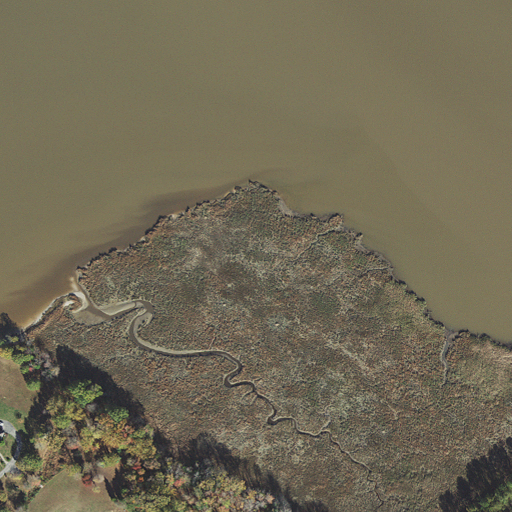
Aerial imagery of cape in Maryland named Hayden Point containing open water, herbaceous wetlands, woody wetlands, cultivated crops, deciduous forest, and open development